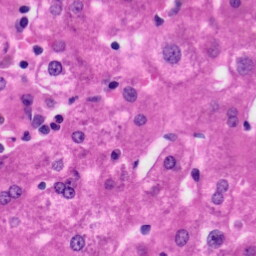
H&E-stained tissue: Liver